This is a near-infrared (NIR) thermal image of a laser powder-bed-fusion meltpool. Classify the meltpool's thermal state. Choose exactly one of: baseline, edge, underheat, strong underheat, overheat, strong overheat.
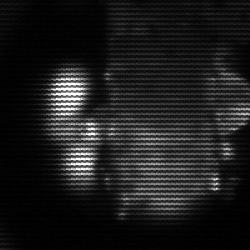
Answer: strong underheat